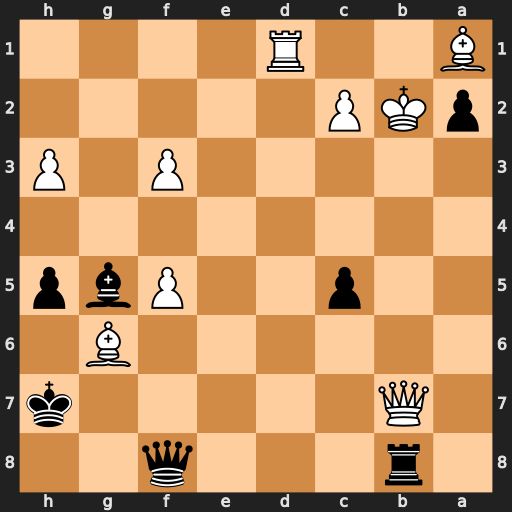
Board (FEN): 1r3q2/1Q5k/6B1/2p2Pbp/8/5P1P/pKP5/B2R4
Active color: b
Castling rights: -
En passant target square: -
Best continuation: Kh6 Qxb8 Qxb8+